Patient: sex F, age 34
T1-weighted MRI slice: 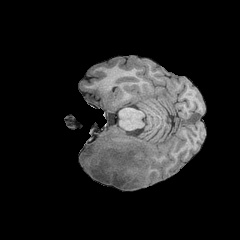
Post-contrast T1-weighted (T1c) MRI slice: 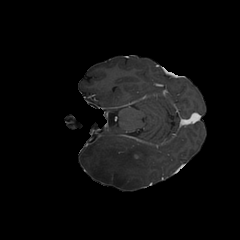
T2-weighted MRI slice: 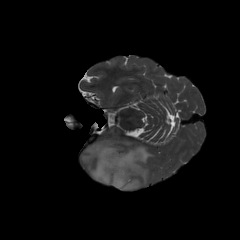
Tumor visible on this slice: yes
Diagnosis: Astrocytoma, IDH-mutant
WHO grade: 3